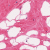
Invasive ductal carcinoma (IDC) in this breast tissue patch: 0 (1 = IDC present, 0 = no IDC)